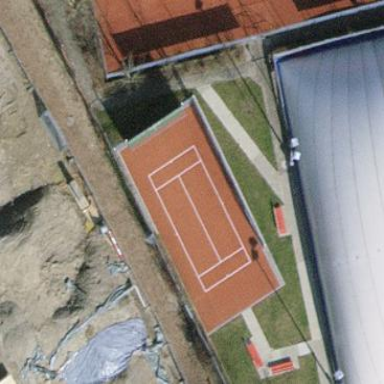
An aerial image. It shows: Tennis court on pitch designated for leisure land.